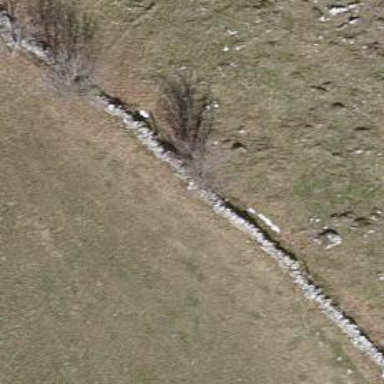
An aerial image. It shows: Dry stone wall barrier.